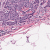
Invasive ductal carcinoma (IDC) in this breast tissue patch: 1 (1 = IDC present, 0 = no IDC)